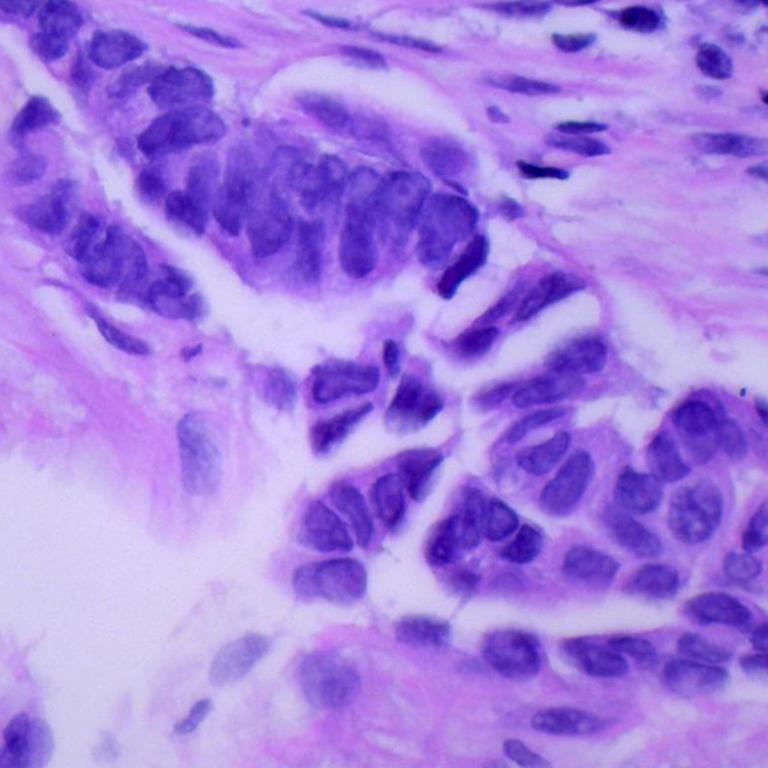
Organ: lung
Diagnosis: adenocarcinomas